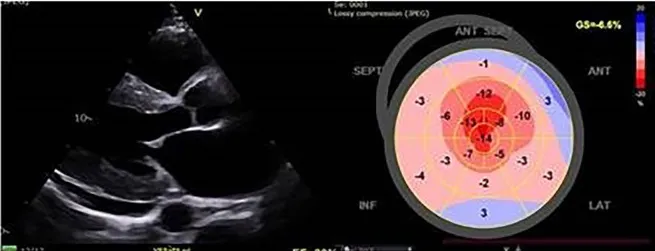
Cardiac imaging of the proband from family 1. (A) Echocardiographic images; left, parasternal long axis view: thick left ventricular walls with sparkling appearance, small pericardial effusion, and thickened mitral valve leaflets; right, speckle tracking echocardiography and reduced global longitudinal strain with relative apical sparing in the bull's eye image. . V block Ist degree.
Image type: radiology (ultrasound)